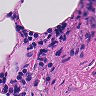
Metastatic tissue present: no